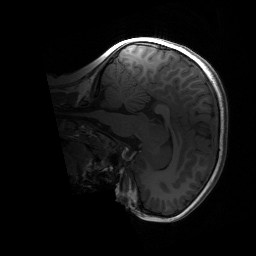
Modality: T1w
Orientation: sagittal
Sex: female
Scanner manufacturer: siemens
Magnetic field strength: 3 T
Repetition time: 1.9 s
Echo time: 0.00243 s